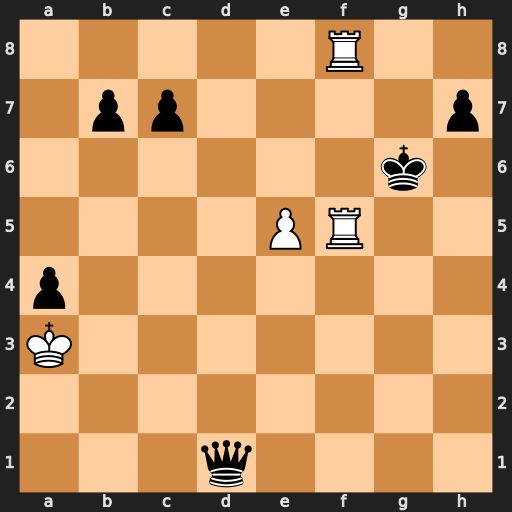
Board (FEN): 5R2/1pp4p/6k1/4PR2/p7/K7/8/3q4
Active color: w
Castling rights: -
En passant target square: -
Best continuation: R8f6+ Kg7 Rg5+ Kh8 Rf8#